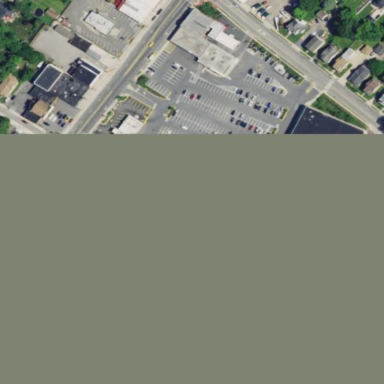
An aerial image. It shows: Retail area.